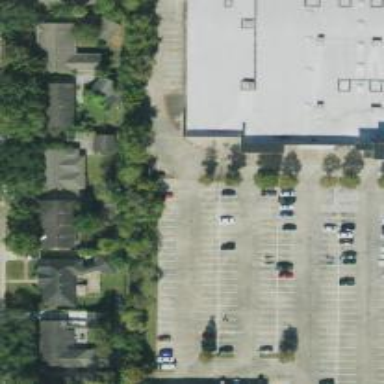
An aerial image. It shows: Parking space.